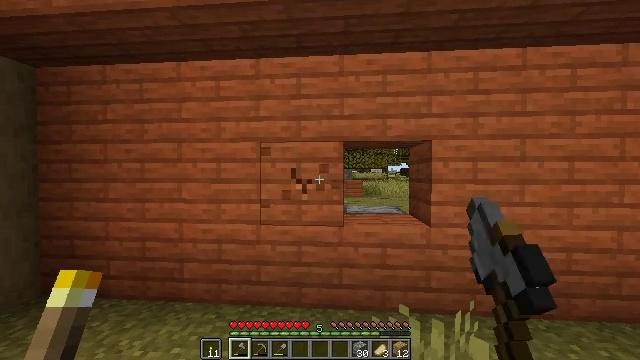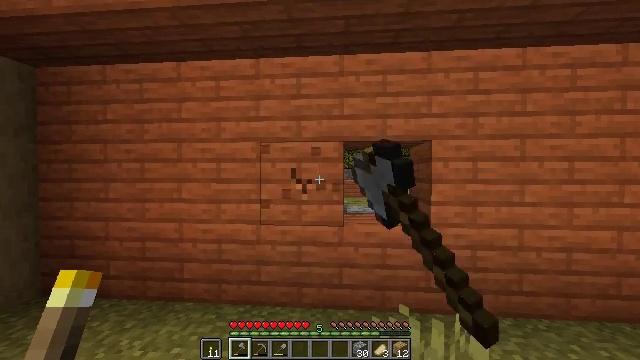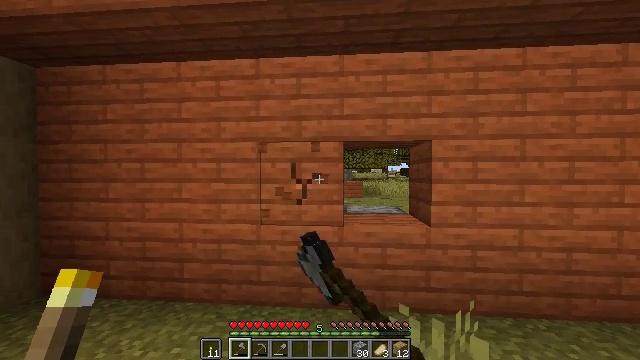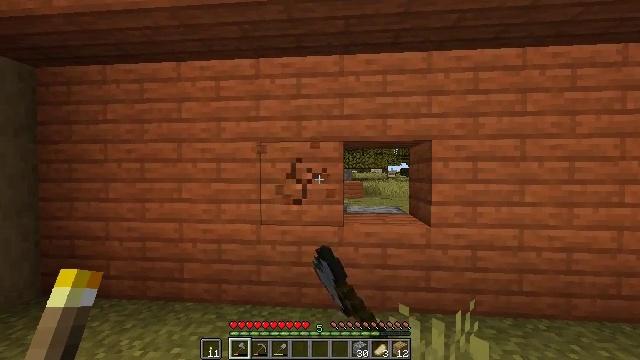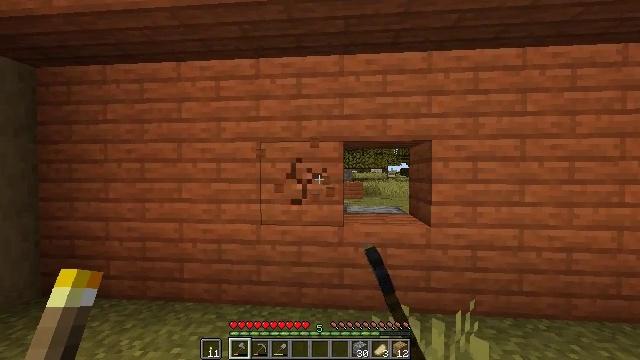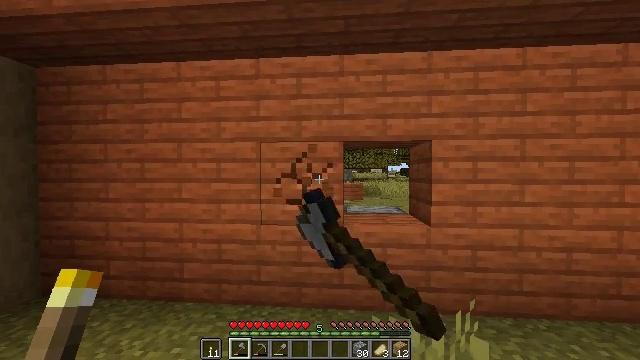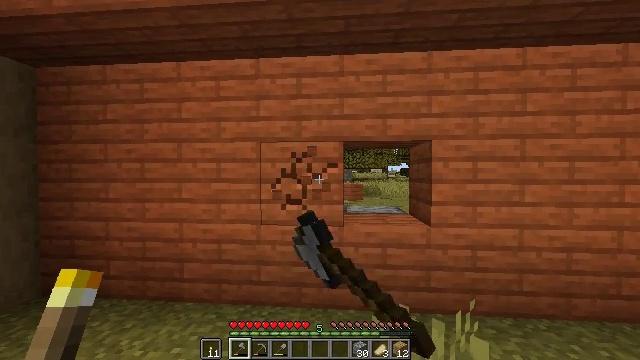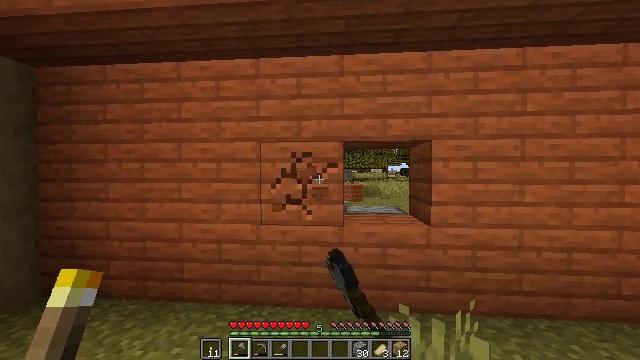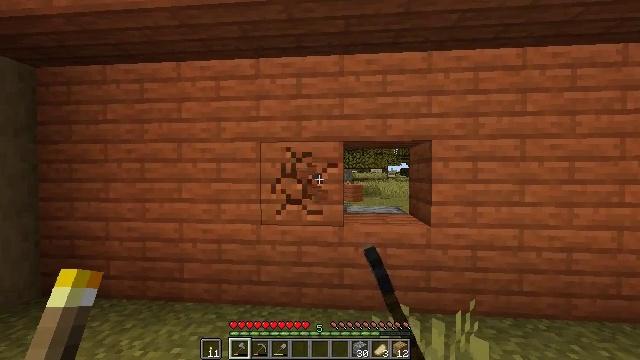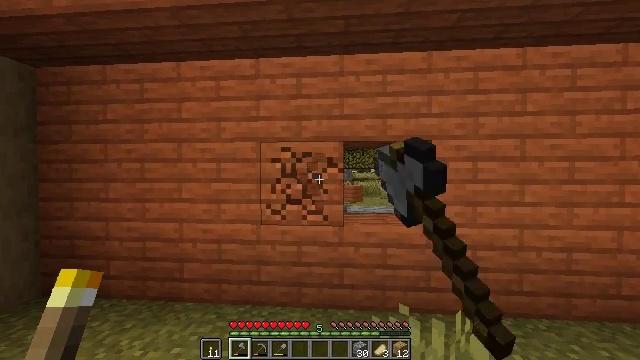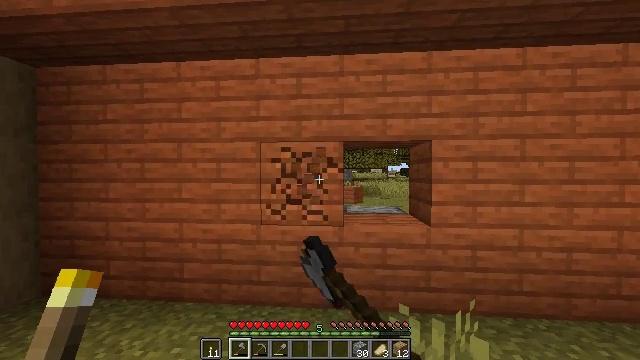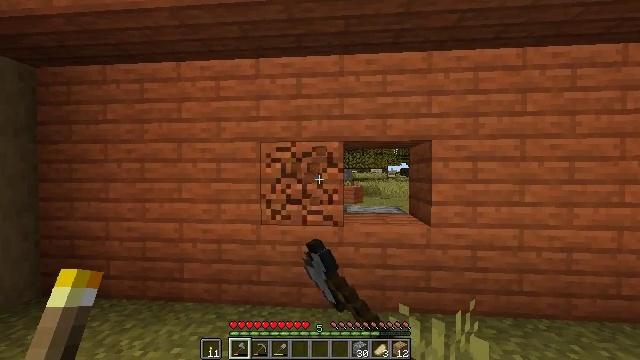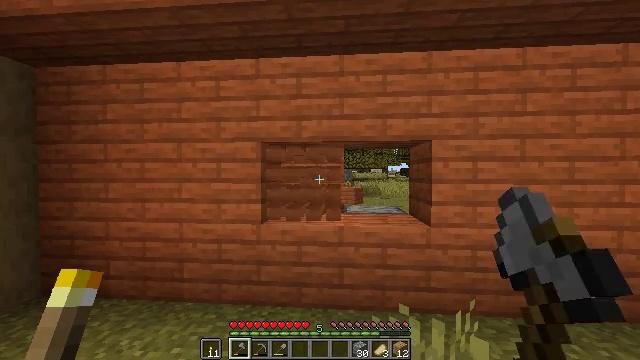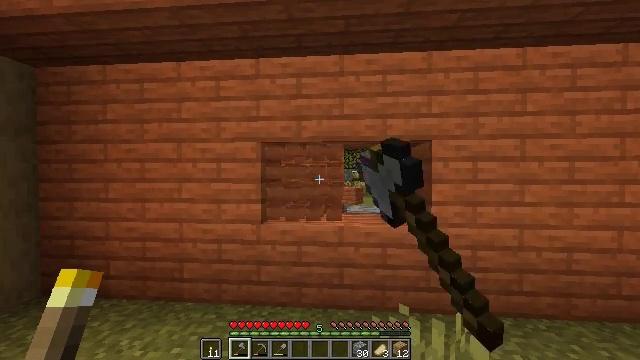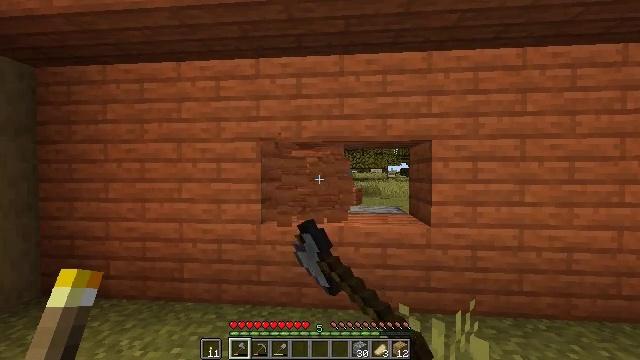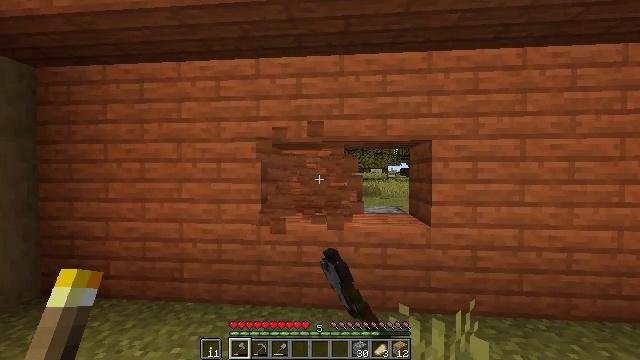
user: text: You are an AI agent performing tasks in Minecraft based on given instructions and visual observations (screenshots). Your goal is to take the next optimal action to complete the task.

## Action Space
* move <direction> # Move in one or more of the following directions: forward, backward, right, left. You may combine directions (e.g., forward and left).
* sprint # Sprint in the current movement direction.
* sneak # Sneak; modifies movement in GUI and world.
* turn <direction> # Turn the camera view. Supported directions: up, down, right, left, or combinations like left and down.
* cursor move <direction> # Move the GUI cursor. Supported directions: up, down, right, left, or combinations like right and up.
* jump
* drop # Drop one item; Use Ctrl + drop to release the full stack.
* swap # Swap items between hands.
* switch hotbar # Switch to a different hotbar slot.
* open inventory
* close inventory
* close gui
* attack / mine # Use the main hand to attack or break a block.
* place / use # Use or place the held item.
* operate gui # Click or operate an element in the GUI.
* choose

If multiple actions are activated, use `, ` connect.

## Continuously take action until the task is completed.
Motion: motion action
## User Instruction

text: Gather some acacia planks.
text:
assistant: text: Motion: attack / mine
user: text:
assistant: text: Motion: attack / mine
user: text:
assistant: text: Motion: attack / mine
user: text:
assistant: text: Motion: attack / mine
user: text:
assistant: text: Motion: attack / mine
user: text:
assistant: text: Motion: attack / mine
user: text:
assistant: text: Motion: attack / mine
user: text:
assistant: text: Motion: attack / mine
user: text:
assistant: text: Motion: attack / mine
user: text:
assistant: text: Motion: attack / mine
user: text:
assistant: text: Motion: attack / mine
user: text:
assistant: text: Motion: attack / mine
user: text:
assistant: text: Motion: attack / mine
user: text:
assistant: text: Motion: attack / mine
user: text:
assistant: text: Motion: attack / mine
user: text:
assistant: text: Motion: attack / mine
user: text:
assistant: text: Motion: attack / mine
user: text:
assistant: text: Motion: attack / mine
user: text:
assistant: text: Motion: attack / mine
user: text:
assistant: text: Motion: attack / mine
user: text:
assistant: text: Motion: move left
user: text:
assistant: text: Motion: move left
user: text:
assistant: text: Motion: move left
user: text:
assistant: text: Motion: move left
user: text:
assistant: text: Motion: move forward and move left
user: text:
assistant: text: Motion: move forward and move left
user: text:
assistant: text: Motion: move forward and move left
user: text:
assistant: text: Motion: move forward and move left
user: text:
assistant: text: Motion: move forward and move left
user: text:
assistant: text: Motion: move left